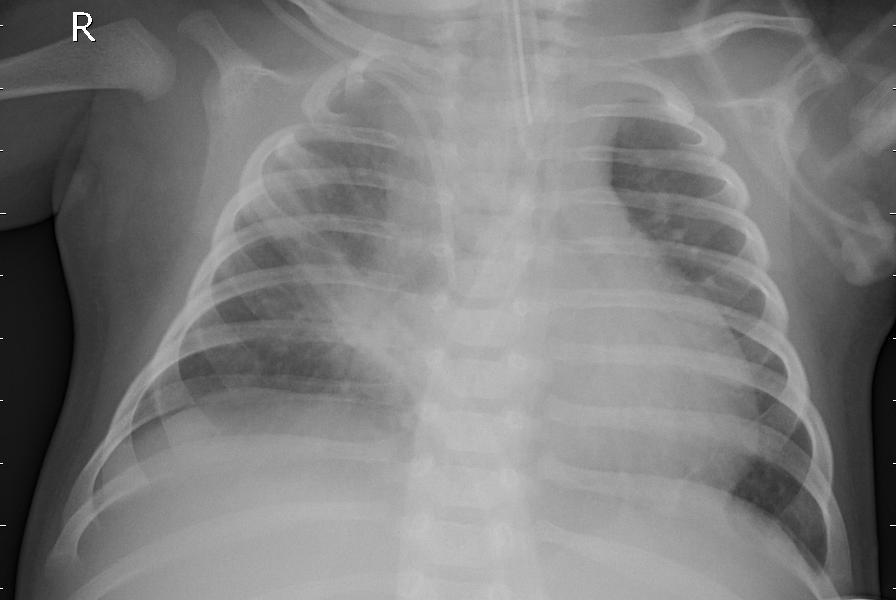
Diagnosis: PNEUMONIA